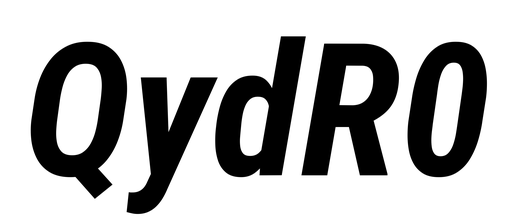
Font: Roboto-Italic_Condensed_Bold_Italic